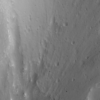
Label: not_dusty